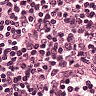
Metastatic tissue present: no